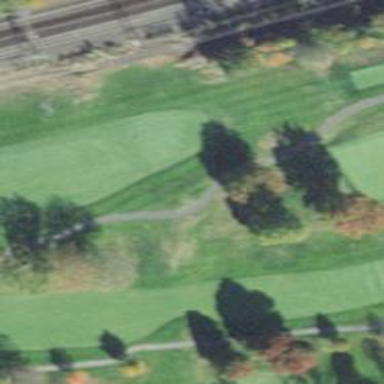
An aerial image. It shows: Service road designated as golf cart path.